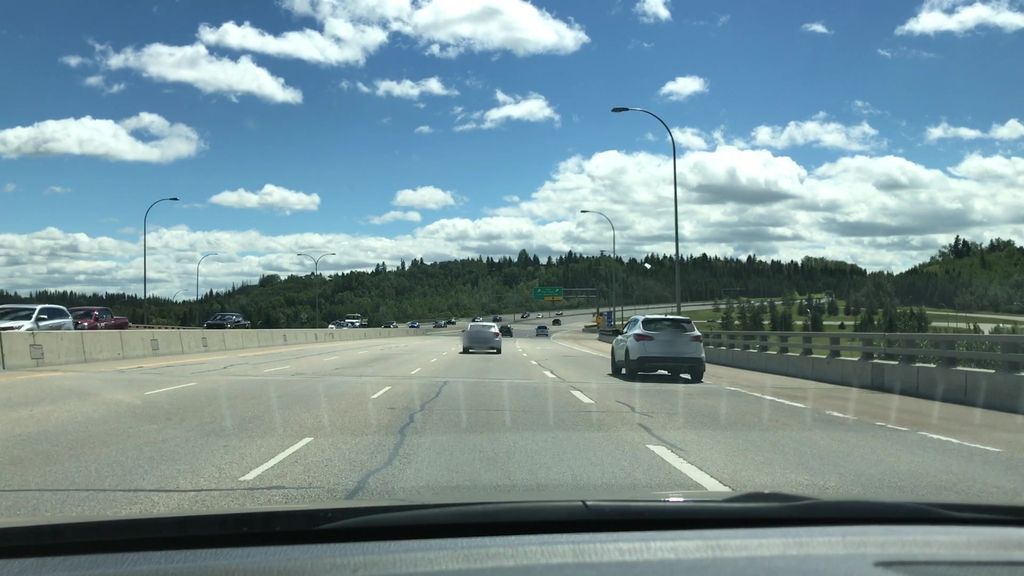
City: edmonton